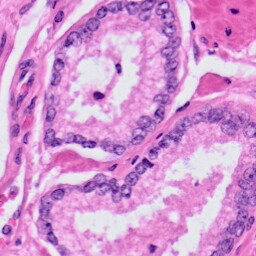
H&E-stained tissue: Prostate